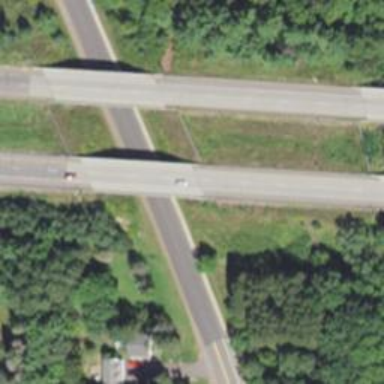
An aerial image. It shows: Bridge over motorway.